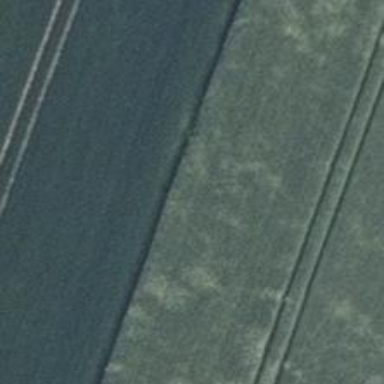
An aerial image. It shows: Track with very rough surface.